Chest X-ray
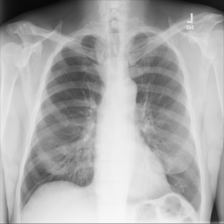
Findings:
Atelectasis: negative
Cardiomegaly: negative
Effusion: negative
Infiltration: negative
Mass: negative
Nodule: negative
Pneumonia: negative
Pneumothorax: negative
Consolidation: negative
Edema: negative
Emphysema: negative
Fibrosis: negative
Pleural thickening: negative
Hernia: negative